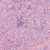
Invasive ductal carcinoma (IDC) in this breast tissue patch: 1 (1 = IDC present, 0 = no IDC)